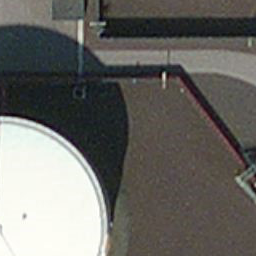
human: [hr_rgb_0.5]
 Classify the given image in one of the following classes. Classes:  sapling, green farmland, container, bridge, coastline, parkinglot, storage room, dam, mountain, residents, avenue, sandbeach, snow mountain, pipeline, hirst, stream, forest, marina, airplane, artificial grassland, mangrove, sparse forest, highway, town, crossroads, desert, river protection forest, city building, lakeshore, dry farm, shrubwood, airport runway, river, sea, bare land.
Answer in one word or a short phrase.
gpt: storage room